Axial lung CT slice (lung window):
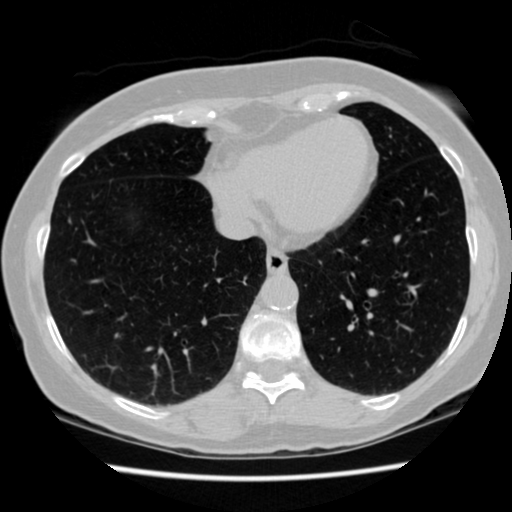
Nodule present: no